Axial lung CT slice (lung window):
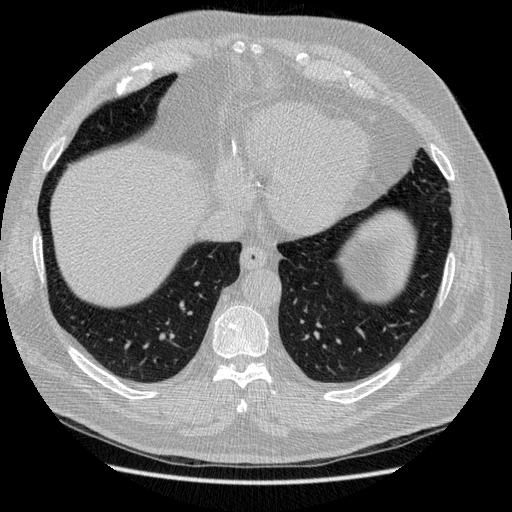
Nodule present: no